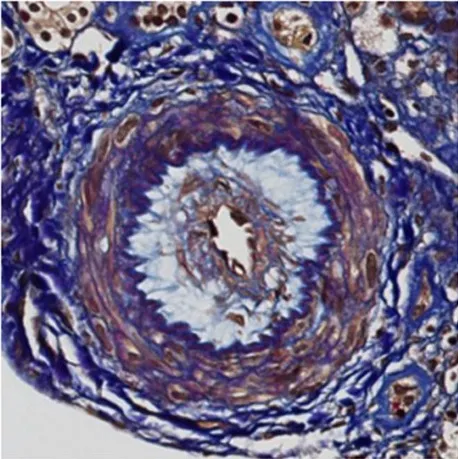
Light microscopy. Early stage of thrombotic microangiopathy: this artery shows oedematous intima and few myointimal cells corresponding to "mucoid intimal hyperplasia" (FAOG, 400x).
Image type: pathology (congo_red)